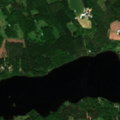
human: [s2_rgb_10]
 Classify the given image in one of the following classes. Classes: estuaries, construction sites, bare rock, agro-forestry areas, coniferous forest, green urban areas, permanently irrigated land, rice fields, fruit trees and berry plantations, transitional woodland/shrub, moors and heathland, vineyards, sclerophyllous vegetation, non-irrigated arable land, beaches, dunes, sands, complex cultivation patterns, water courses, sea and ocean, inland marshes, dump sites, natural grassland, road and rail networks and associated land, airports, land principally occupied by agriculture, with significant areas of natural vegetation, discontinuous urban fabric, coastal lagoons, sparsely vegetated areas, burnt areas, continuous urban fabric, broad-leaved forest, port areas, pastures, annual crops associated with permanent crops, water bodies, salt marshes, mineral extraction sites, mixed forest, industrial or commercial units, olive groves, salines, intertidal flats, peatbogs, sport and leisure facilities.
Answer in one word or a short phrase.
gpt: broad-leaved forest, mixed forest, water bodies